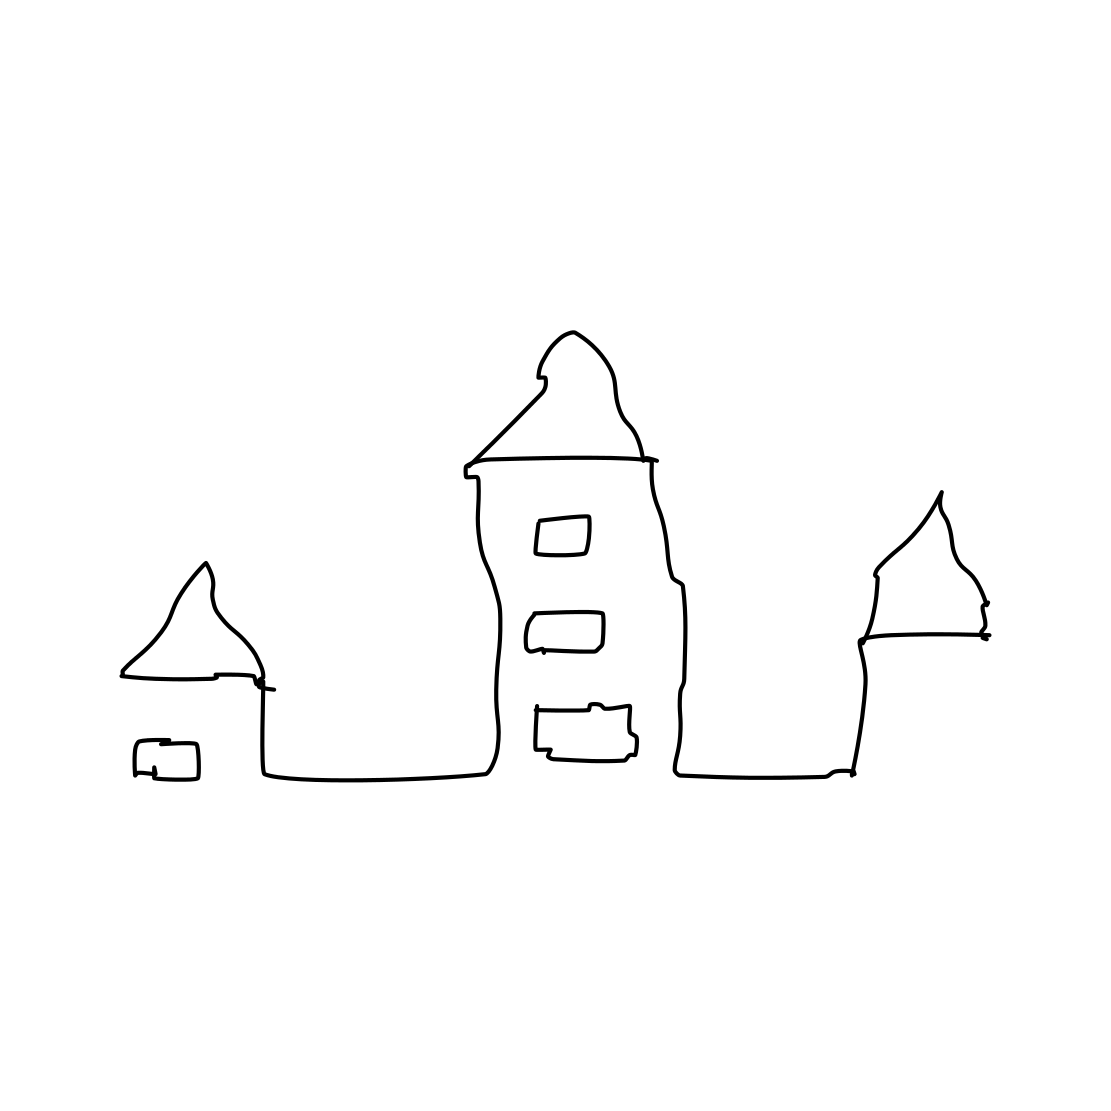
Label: castle